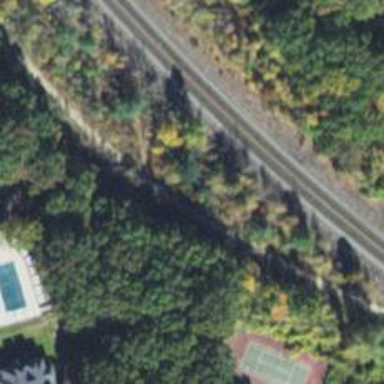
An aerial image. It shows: Disused railway siding.